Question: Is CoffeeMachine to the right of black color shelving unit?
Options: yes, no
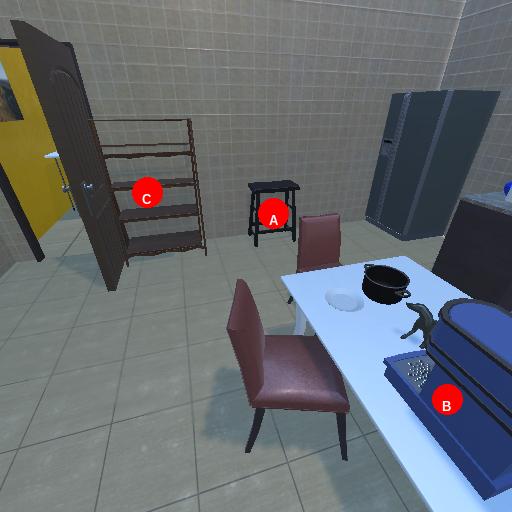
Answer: yes